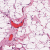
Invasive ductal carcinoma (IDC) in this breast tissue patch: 0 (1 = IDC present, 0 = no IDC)